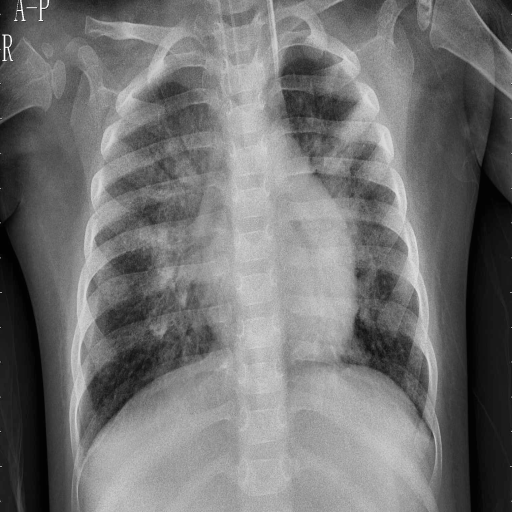
Finding: PNEUMONIA